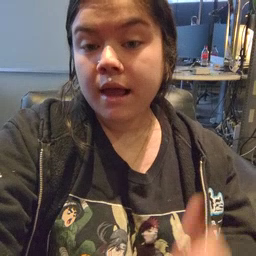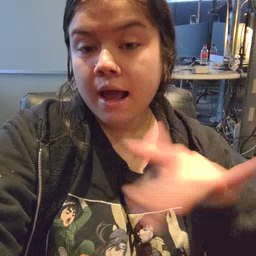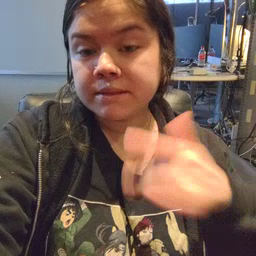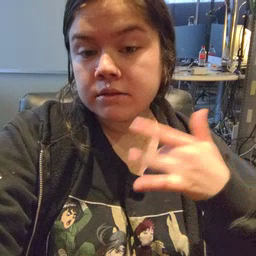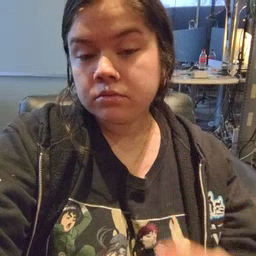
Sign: empty